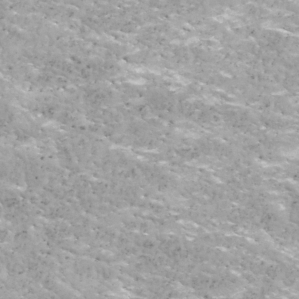
Label: frost